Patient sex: F
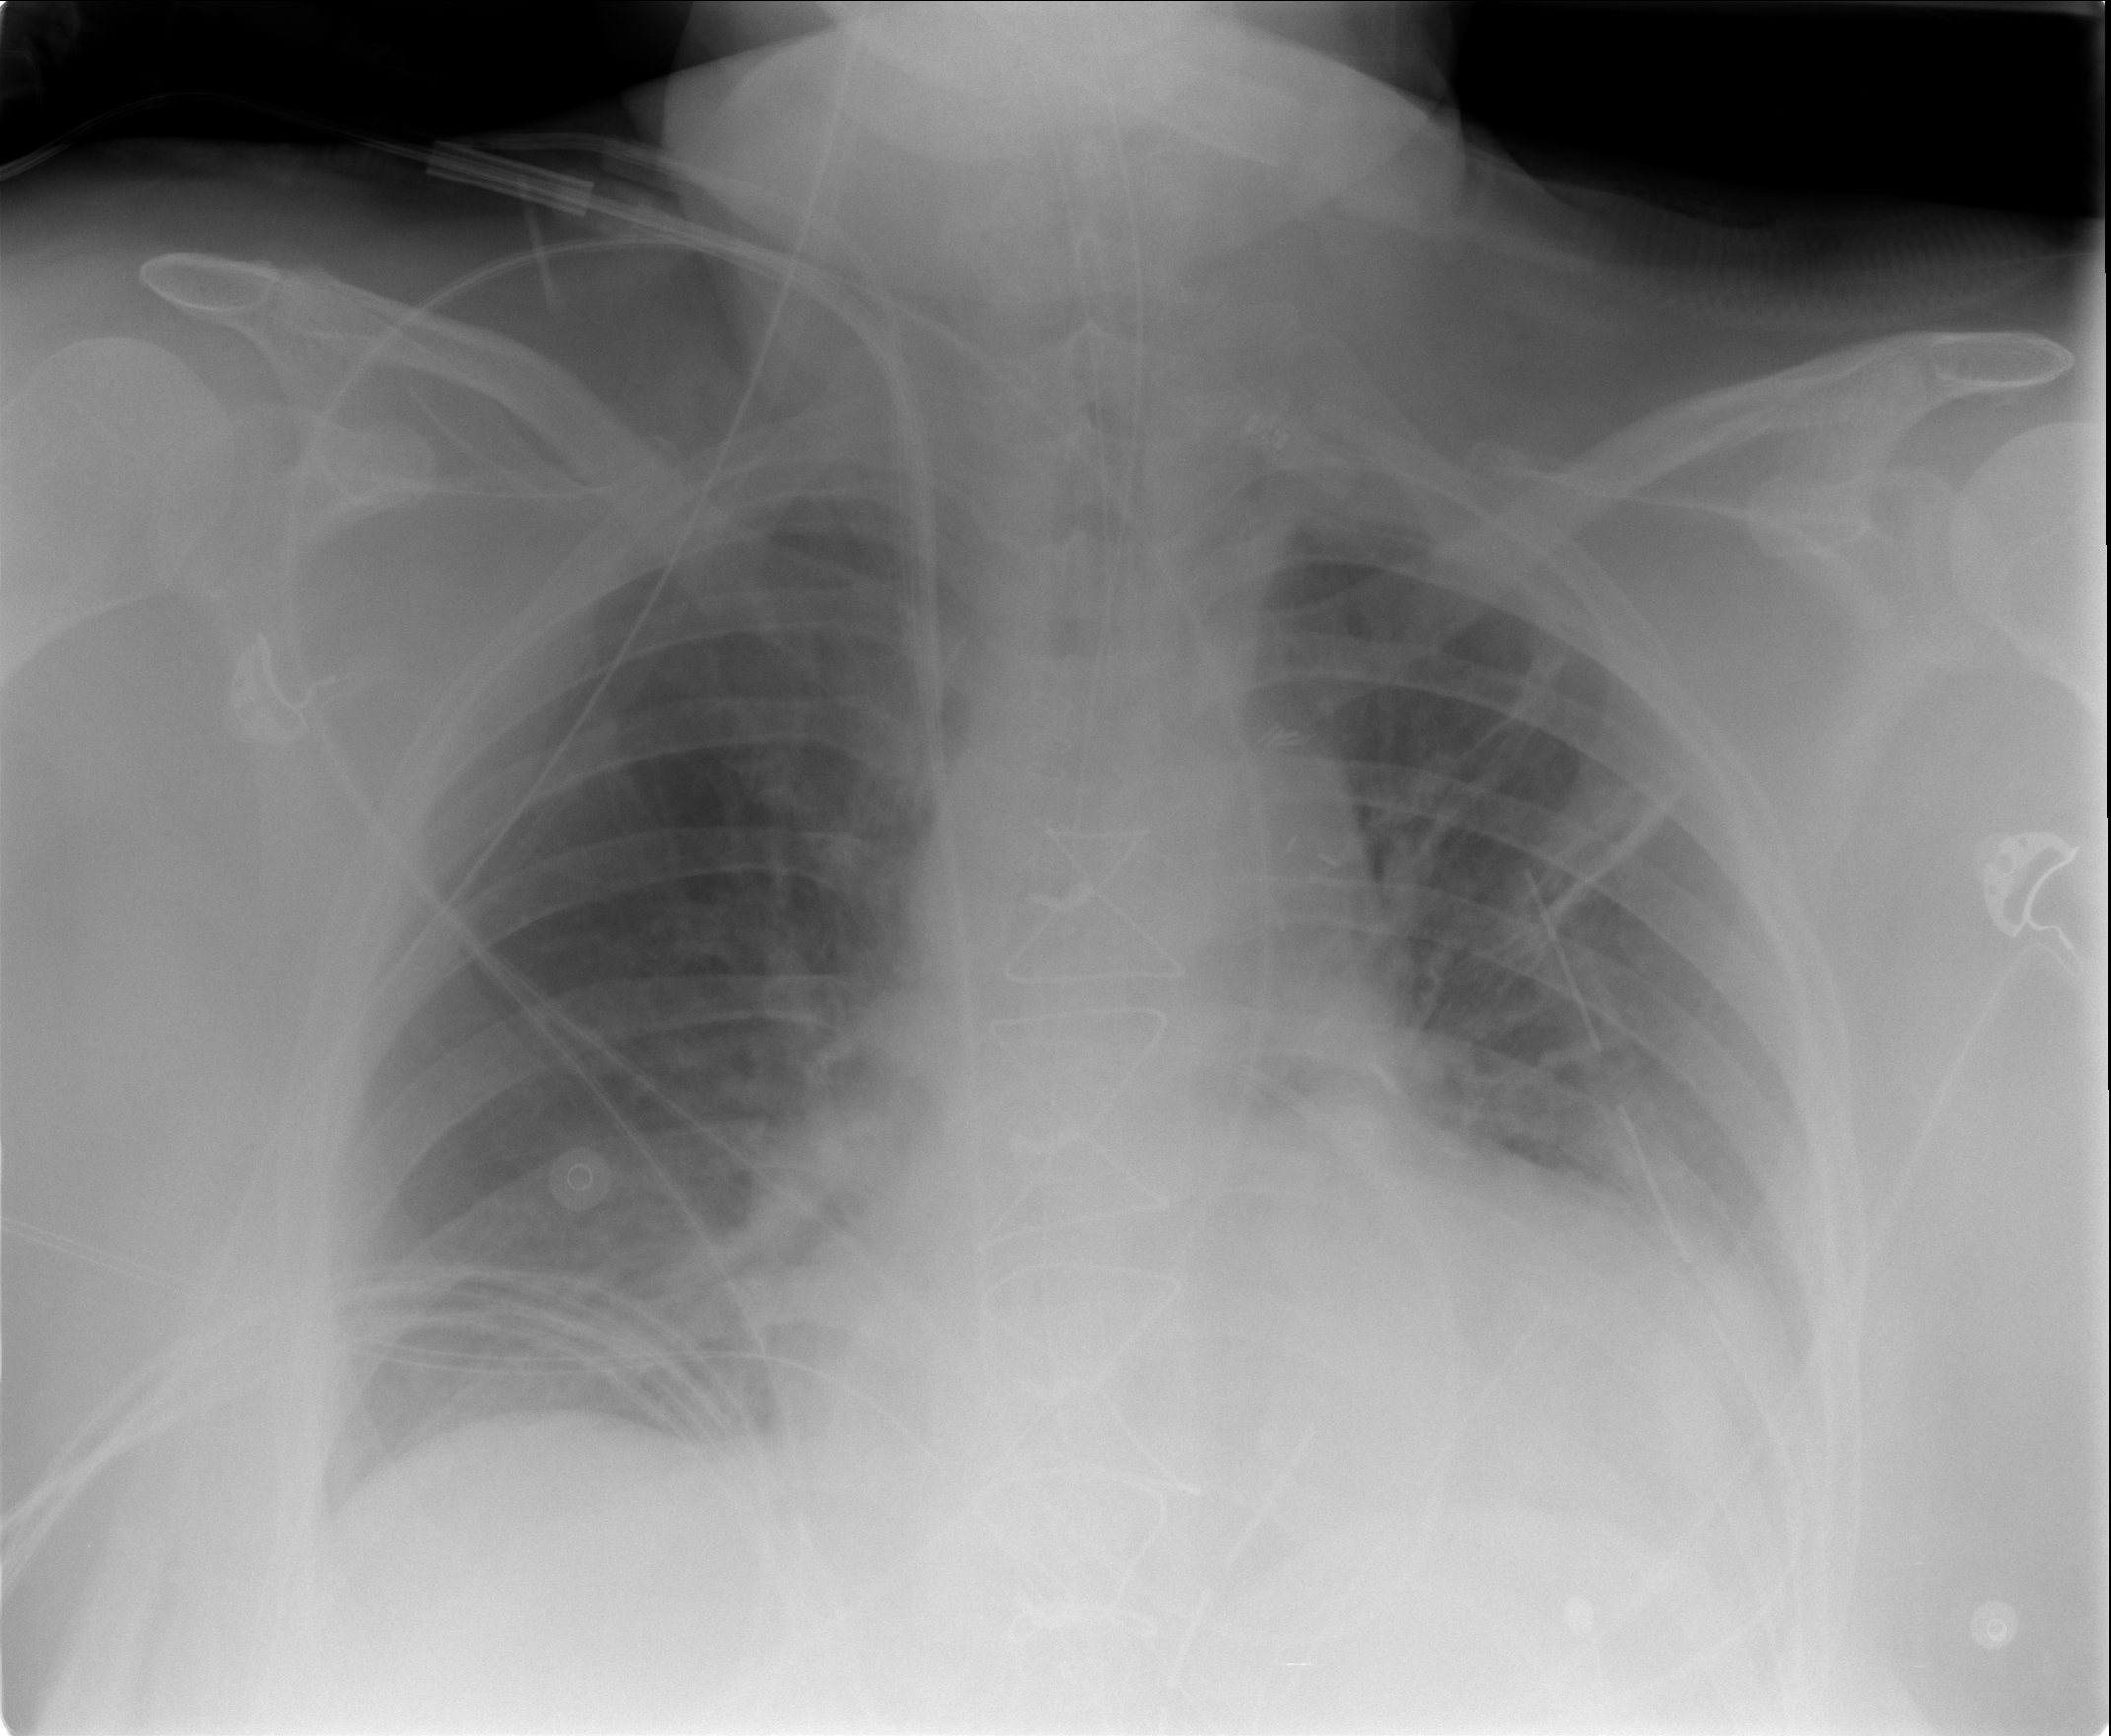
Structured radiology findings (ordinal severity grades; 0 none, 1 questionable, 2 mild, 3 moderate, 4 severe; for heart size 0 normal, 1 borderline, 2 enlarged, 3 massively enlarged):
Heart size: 1
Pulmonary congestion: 2
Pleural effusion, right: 0
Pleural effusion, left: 1
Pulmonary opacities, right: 0
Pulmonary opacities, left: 0
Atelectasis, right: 0
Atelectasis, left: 2